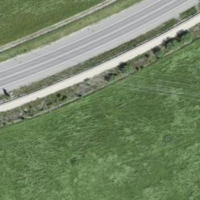
EUNIS habitat code: 57
Species observed at this site:
Centaurea scabiosa